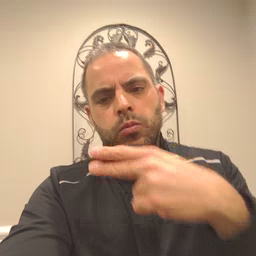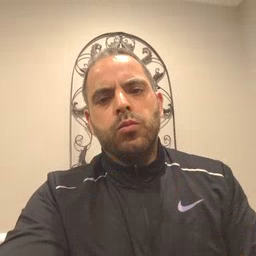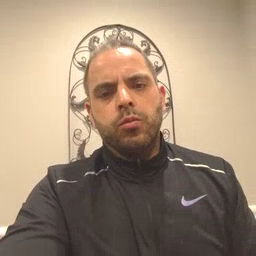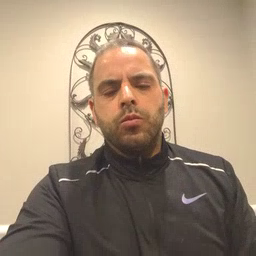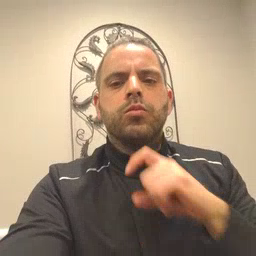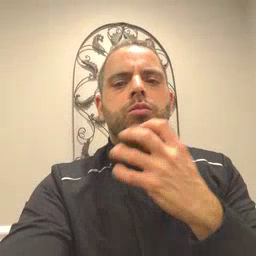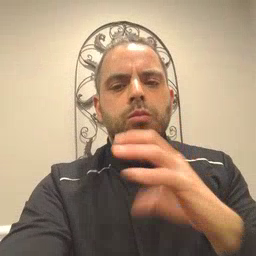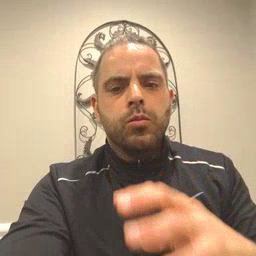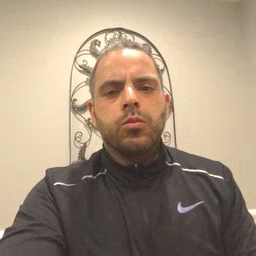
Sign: hot